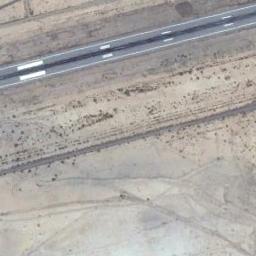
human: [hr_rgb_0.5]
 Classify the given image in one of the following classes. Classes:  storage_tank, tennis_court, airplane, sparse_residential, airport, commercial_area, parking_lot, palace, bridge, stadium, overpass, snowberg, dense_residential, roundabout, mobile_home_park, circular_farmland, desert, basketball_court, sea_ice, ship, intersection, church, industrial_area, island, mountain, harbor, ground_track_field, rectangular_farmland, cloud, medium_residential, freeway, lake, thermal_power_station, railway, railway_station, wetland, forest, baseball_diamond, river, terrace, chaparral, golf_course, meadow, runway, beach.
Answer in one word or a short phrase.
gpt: runway